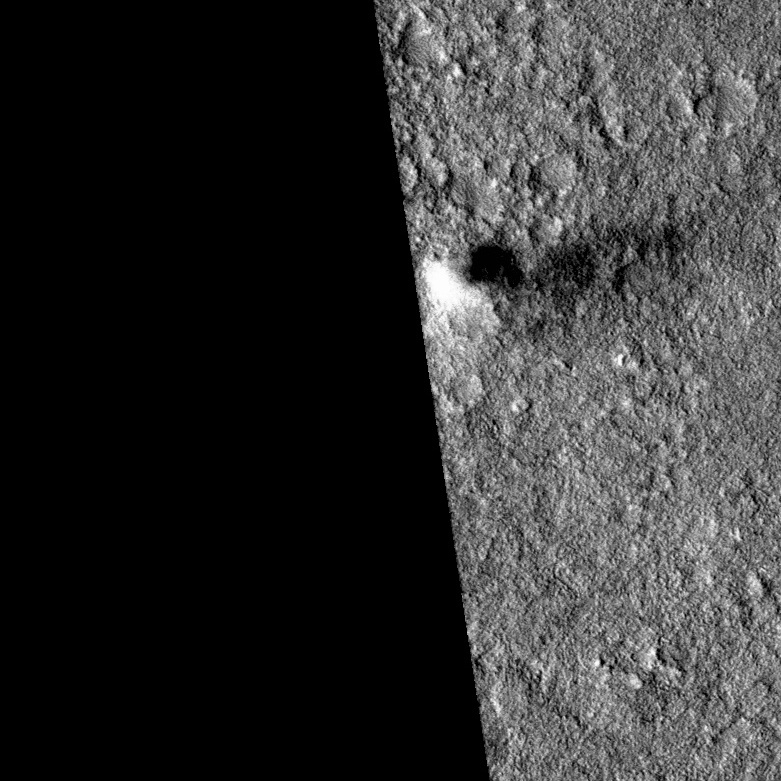
Label: dustdevil